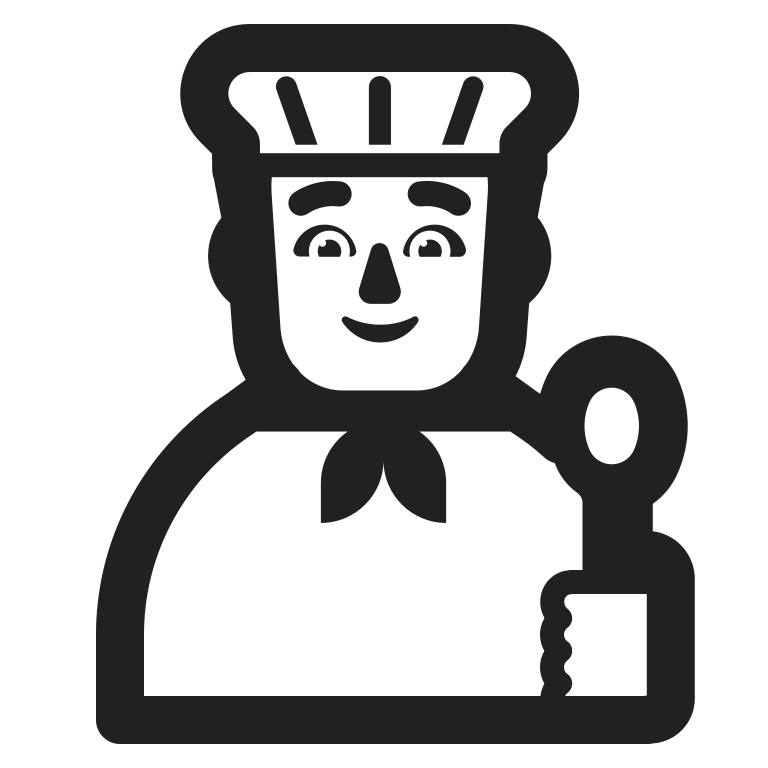
man cook high contrast default